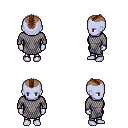
a pixel art fantasy rpg character, female body template, dark elf, purple skin, chain mail, metal pants, brown short mohawk hairstyle, four views (front, back, left, right), 2x2 character sprite sheet, small pixel art, hard edges, no anti-aliasing